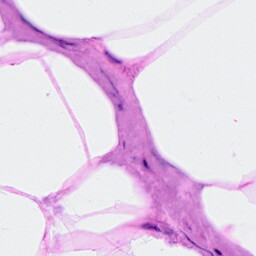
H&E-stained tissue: Breast